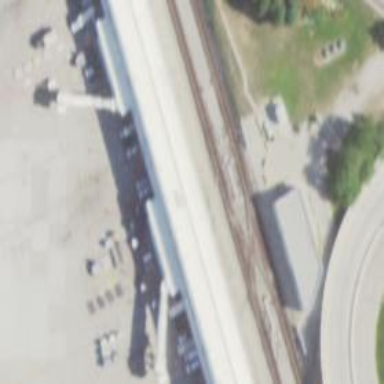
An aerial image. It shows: Railway crossing.